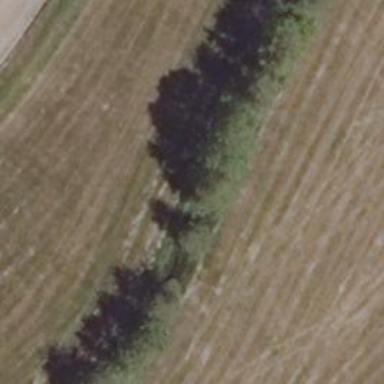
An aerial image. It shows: Row of deciduous broadleaved trees next to waterway.